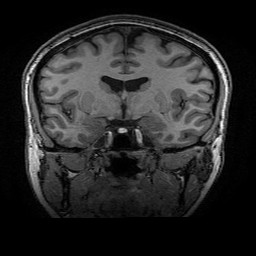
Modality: T1w
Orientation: sagittal
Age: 28
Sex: female
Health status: healthy
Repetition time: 2.53 s
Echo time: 0.0034 s